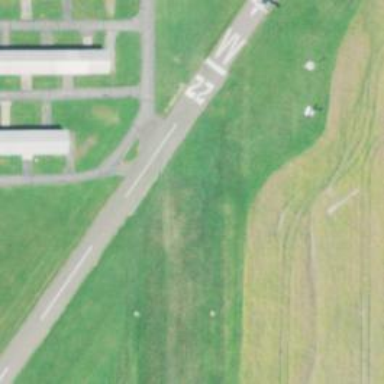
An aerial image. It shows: Asphalt runway at the airport.